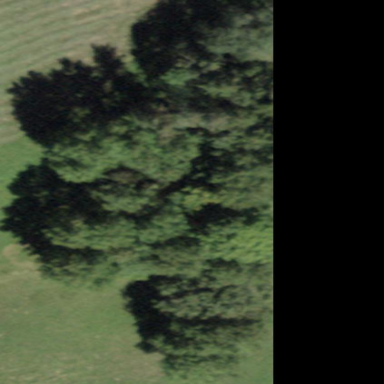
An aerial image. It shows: Serene woodland landscape.